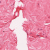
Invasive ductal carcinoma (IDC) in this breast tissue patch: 0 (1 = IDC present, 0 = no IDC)